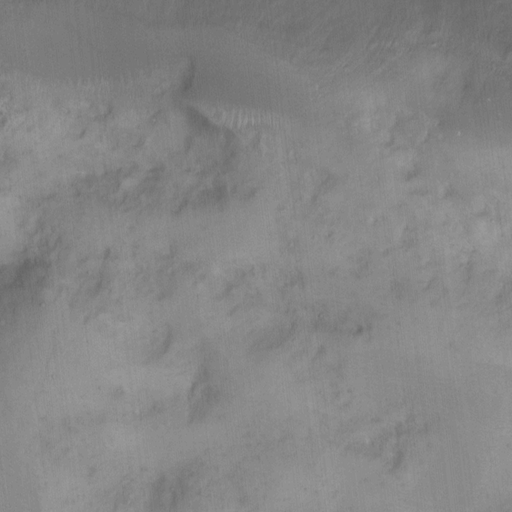
Classes present: Background